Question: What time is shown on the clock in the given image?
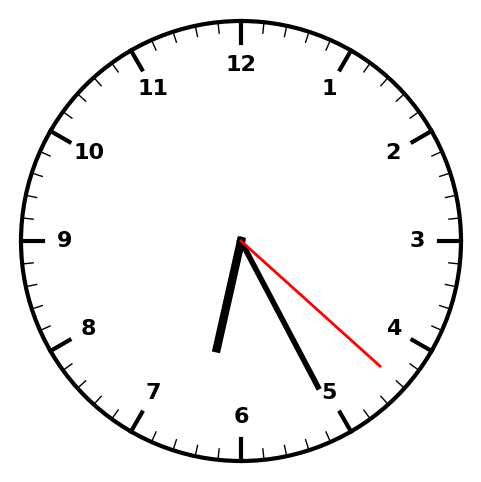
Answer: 06:25:22